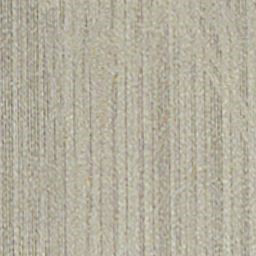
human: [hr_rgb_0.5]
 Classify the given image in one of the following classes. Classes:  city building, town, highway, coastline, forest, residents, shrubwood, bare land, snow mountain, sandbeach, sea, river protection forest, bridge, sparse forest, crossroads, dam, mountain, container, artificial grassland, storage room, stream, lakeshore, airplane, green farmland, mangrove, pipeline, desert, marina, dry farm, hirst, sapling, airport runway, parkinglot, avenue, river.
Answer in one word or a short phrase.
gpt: dry farm